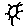
Label: sun